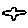
Label: bird